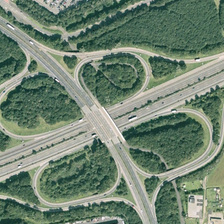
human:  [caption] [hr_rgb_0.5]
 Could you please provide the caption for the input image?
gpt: a parking lot and many green trees are near a viaduct with four circles .

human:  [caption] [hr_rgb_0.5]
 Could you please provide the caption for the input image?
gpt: a parking lot and many green trees are near a viaduct with four circles .

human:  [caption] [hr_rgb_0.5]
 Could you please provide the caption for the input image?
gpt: a parking lot and many green trees are near a viaduct with four circles .

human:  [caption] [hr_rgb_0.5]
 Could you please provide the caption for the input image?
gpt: a parking lot and many green trees are near a viaduct with four circles .

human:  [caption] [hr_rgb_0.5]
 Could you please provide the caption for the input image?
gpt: a parking lot and many green trees are near a viaduct with four circles .